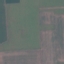
Land use / land cover class: AnnualCrop